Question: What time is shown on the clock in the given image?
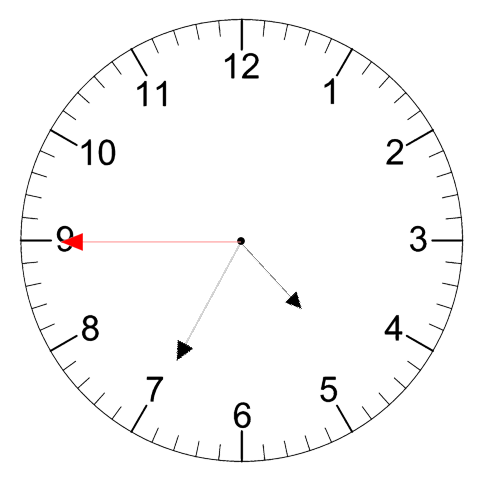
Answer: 04:34:45